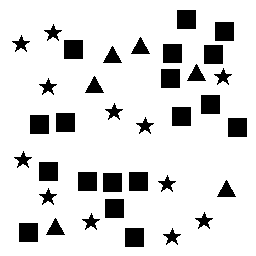
Squares: 18
Triangles: 6
Stars: 12
Total shapes: 36